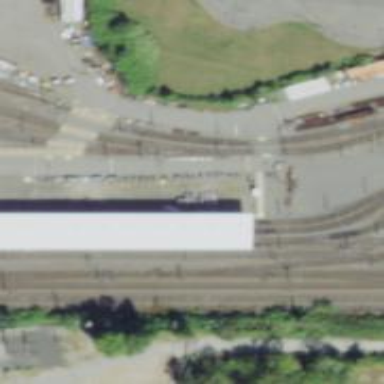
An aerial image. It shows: Light rail yard with electrified contact lines.